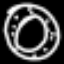
Label: donut